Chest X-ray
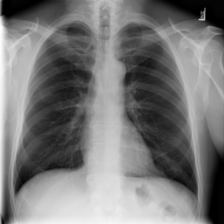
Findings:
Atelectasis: negative
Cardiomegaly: negative
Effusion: negative
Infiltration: negative
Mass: negative
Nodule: negative
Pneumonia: negative
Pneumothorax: negative
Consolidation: negative
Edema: negative
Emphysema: negative
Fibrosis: negative
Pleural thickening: negative
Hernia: negative